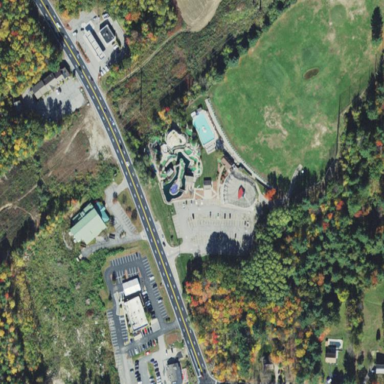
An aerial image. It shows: Theme park.